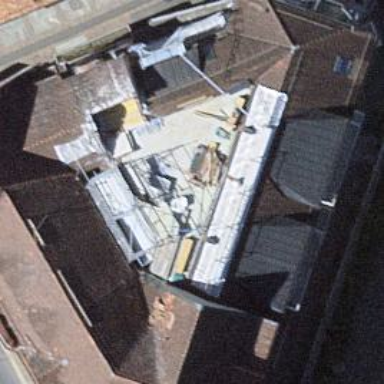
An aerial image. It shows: Restaurant building.